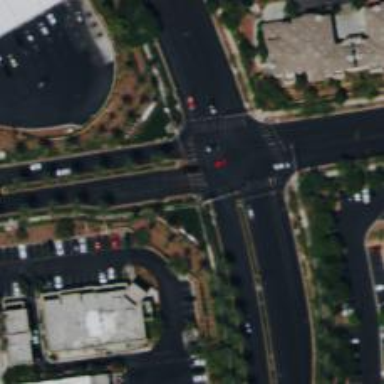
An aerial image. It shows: Solid stop line on the road.